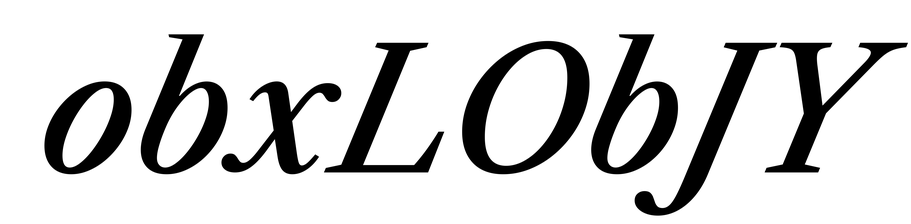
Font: LibreCaslonText-Italic_Medium_Italic